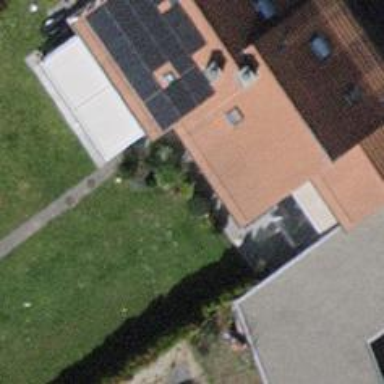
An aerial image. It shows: Building with tile roof.